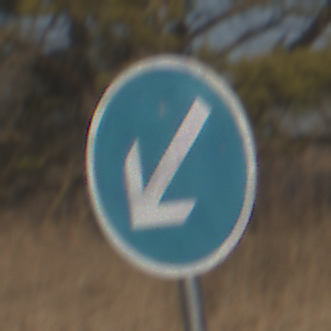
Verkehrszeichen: VorgeschriebeneVorbeifahrtLinks
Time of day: MorningAfternoon
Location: Outdoor (Nature)
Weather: PartlyCloudy
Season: NotSpecified
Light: Natural